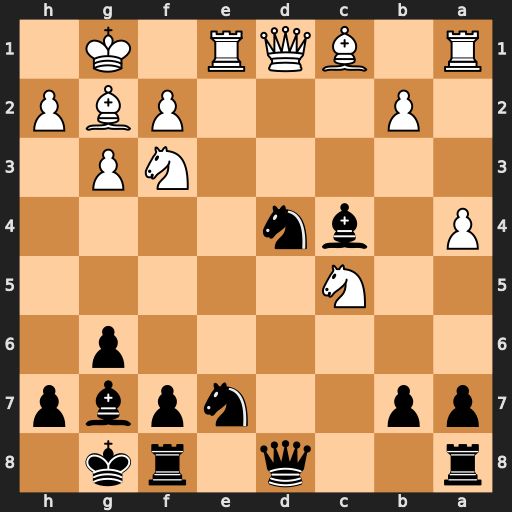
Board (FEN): r2q1rk1/pp2npbp/6p1/2N5/P1bn4/5NP1/1P3PBP/R1BQR1K1
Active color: b
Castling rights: -
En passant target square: -
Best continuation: Be2 Qxd4 Bxd4